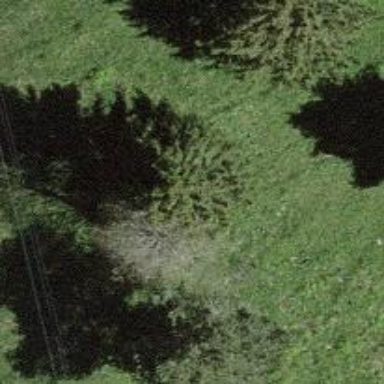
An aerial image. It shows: Single tag "natural: tree."